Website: apple
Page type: customer-info-address
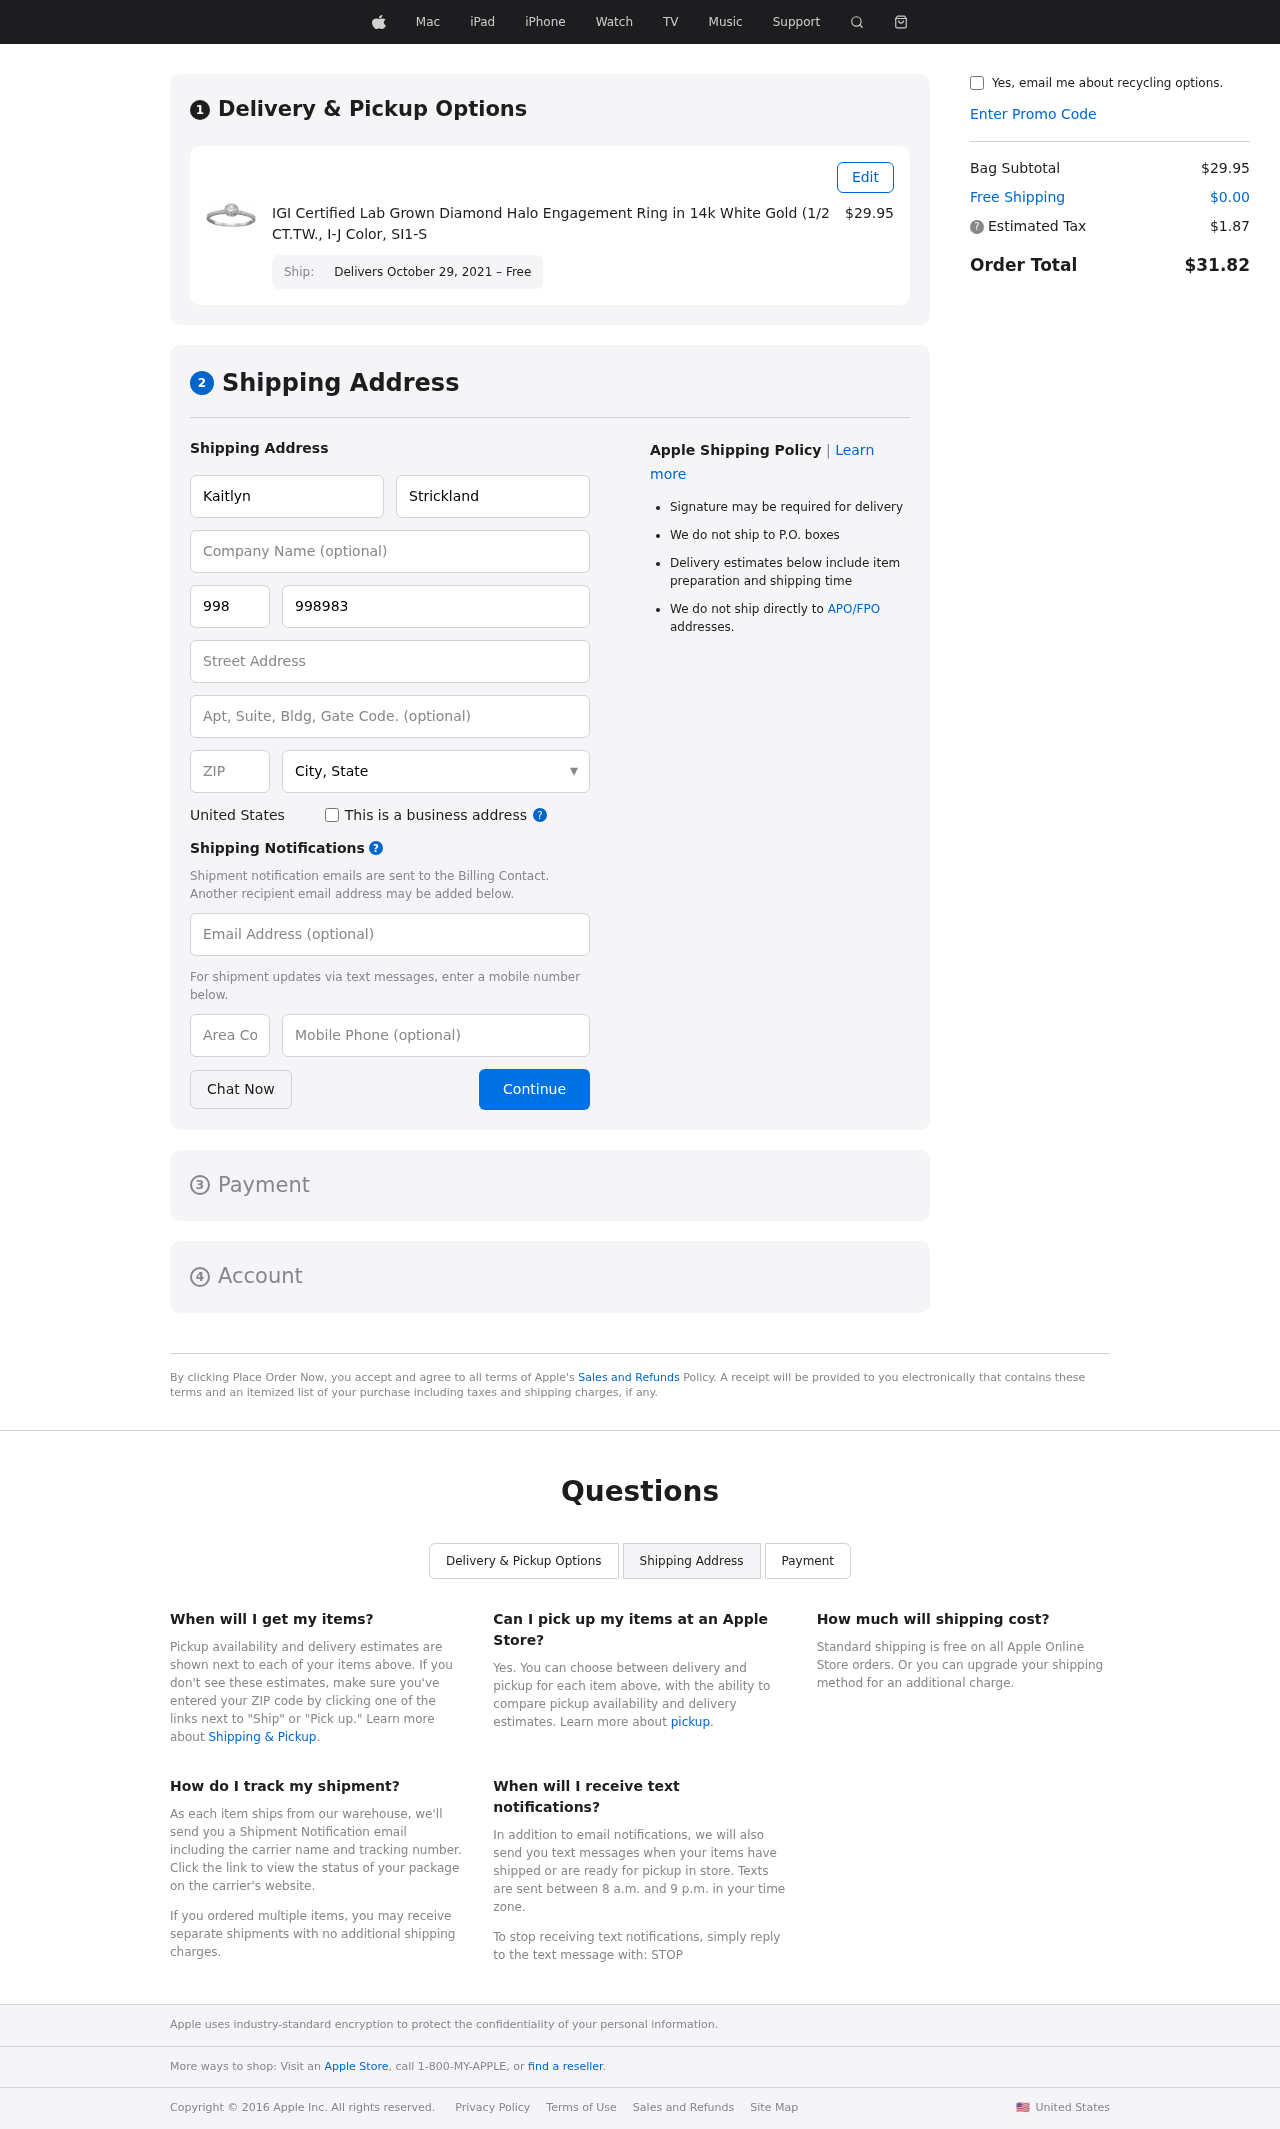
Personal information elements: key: PII_CITY_STATE
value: Jonesborough, TX
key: PII_COUNTRY
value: United States
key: PII_EMAIL
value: kaitlyn.strickland@gmail.com
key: PII_FIRSTNAME
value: Kaitlyn
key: PII_LASTNAME
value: Strickland
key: PII_PHONE
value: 9989832250
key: PII_PHONE_ALT
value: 6284219087
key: PII_PHONE_ALT_AREA
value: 628
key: PII_PHONE_AREA
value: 998
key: PII_POSTCODE
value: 79616
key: PII_STREET
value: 2960 Jacqueline Roads Suite 997
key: PII_STREET2
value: Suite 170
Product elements: key: PRODUCT1_NAME
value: IGI Certified Lab Grown Diamond Halo Engagement Ring in 14k White Gold (1/2 CT.TW., I-J Color, SI1-S
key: PRODUCT1_PRICE
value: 29.95
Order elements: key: ORDER_DELIVERY_DATE
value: Delivers October 29, 2021 – Free
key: ORDER_SUBTOTAL
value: $29.95
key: ORDER_SHIPPING_COST
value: $0.00
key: ORDER_TAX
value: $1.87
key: ORDER_TOTAL
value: $31.82